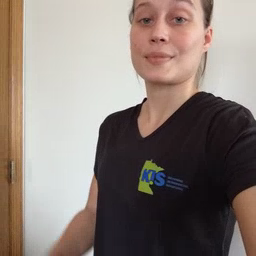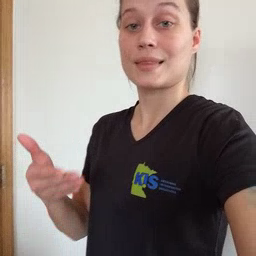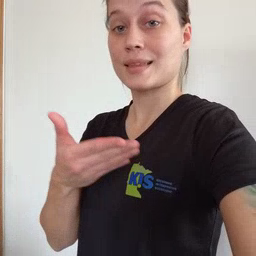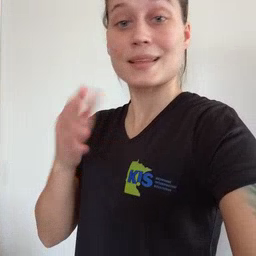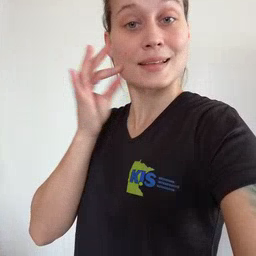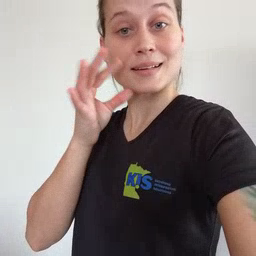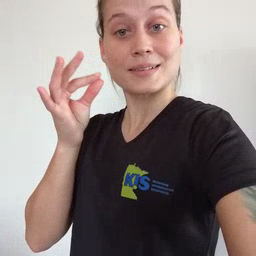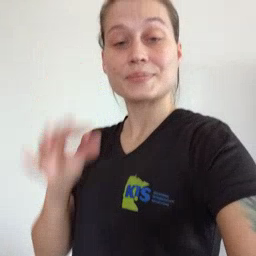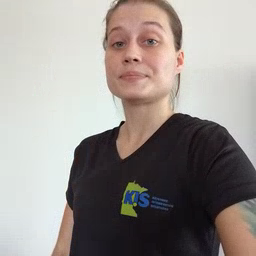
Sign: kitty